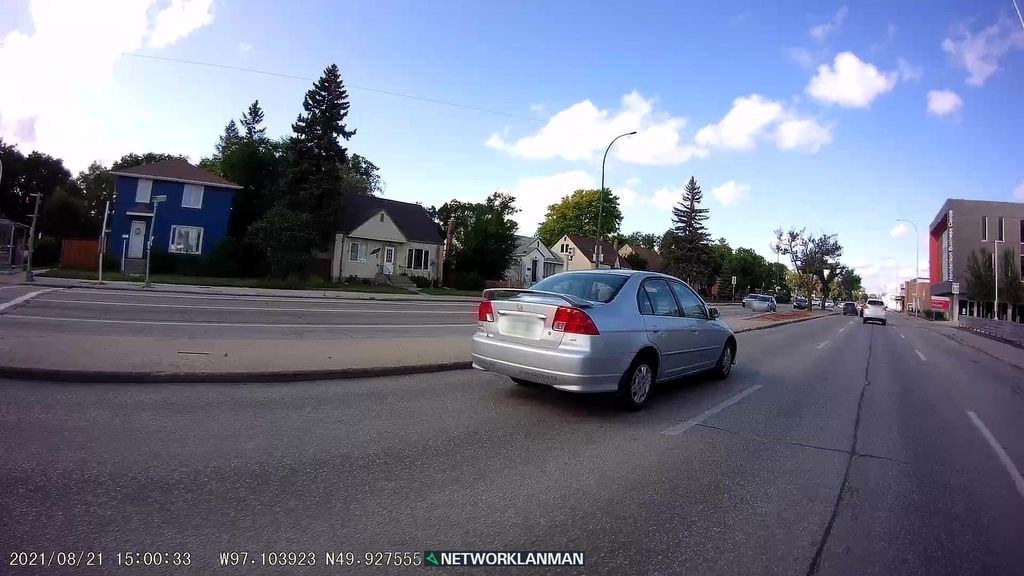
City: winnipeg